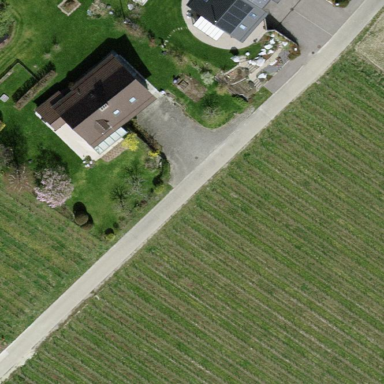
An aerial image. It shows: Vineyard with grape crops.